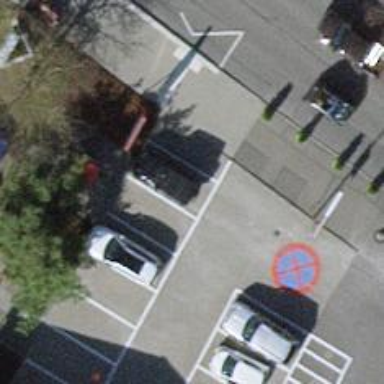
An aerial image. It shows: Parking aisle made of paving stones.